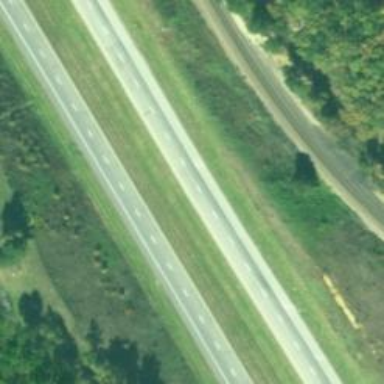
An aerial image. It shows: This image shows trunk highway that functions as expressway.